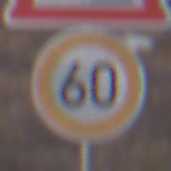
Verkehrszeichen: Geschwindigkeit60
Zusatzzeichen oben: Arbeitsstelle
Umgebung: Outdoor, Suburban
Tageszeit: SunriseSunset
Wetter: PartlyCloudy
Licht: Natural
Jahreszeit: NotSpecified
Kontrast: LowContrast